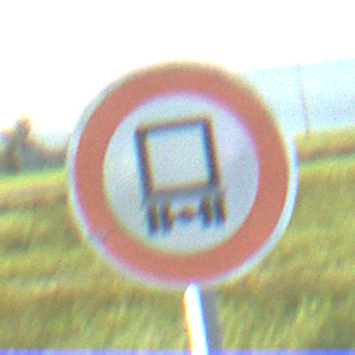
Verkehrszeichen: VerbotKennzeichnungspflichtigeKraftfahrzeugeGefaehrlicheGueter
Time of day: MorningAfternoon
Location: Outdoor (Nature)
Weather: Clear
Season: NotSpecified
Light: Natural